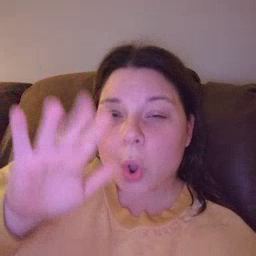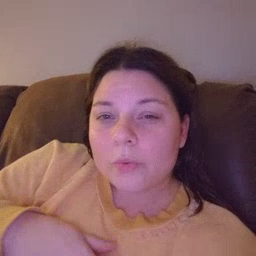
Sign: snow